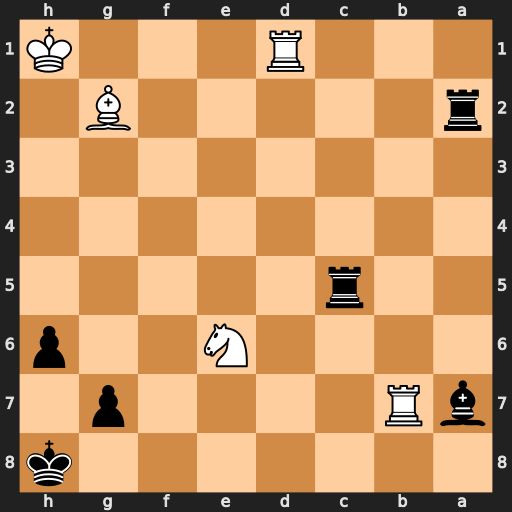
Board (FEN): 7k/bR4p1/4N2p/2r5/8/8/r5B1/3R3K
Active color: b
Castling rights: -
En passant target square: -
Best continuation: Rh5+ Bh3 Rxh3#